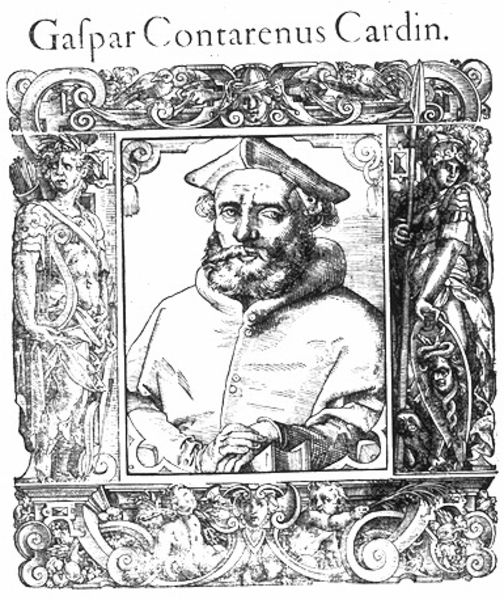
Titel: Bildnis des Kardinals Gasparo Contarini
Künstler: Tobias Stimmer
Institution: (Seriendruck)
Schlagwörter: feder, mann, hut, nase, schwarz, weiss, zeichnung, ornament, bart, kappe, mütze, falten, gesicht, kragen, mensch, pelz, rahmen, vollbart, bild, bildnis, hände, portrait, porträt, haare, mantel, person, brustbild, frontal, locke, locken, renaissance, kopfbedeckung, schrift, rahmung, bogen, grafik, graphik, figuren, lanze, schnurbart, inschrift, ornamente, knöpfe, schild, maske, buch, rechteck, religion, umrahmung, druck, druckgraphik, stich, portait, kardinal, mythologie, ritter, rüstung, voluten, portät, krieger, speer, ornamentik, kupferstich, köcher, kasper, pfeile, groteske, arabeske, protrait, cardin, caspar, kaspar, dreizack, kupferstick, rollwerk, rahmenfiguren, gaspar, contarenus, galpar, galpar contarenus cardin, garpar, schilkd, gafpar contarenus cardin, gafpar, probil